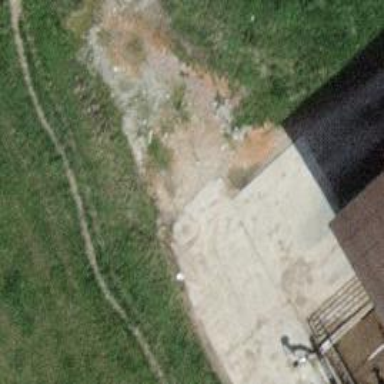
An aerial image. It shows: Dirt driveway providing service access.